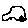
Label: car